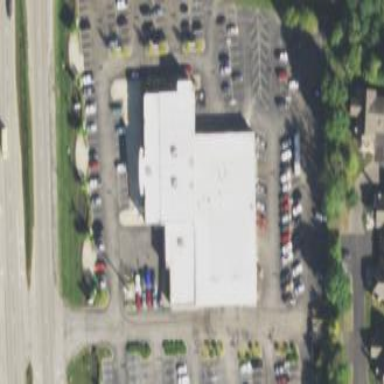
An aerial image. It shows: Building that houses car shop.